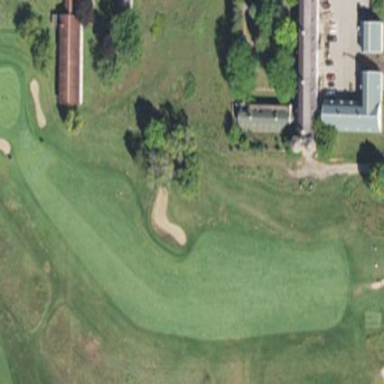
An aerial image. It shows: Rough grassy area used for golf.